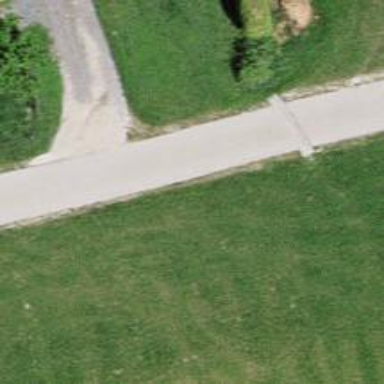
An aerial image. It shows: Service road with concrete surface. The track type is classified as grade 2.